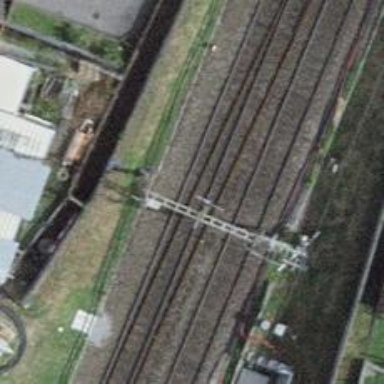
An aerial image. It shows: Single-track electrified railway siding with contact line.